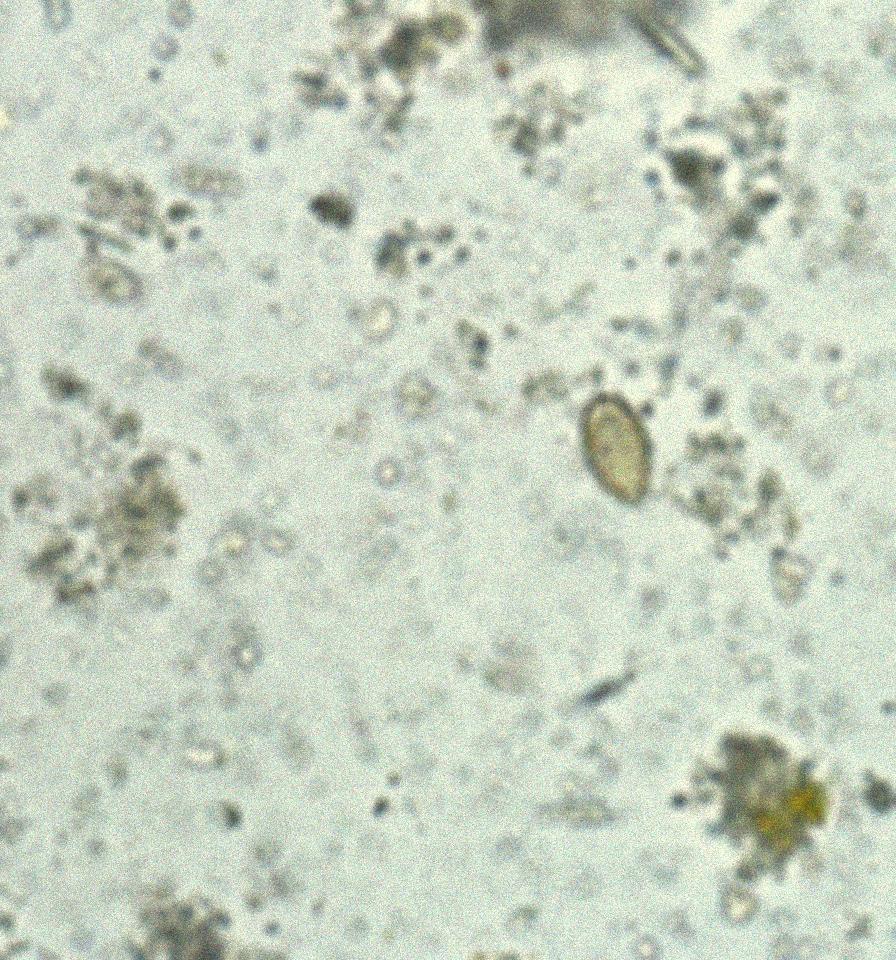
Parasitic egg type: Opisthorchis viverrine